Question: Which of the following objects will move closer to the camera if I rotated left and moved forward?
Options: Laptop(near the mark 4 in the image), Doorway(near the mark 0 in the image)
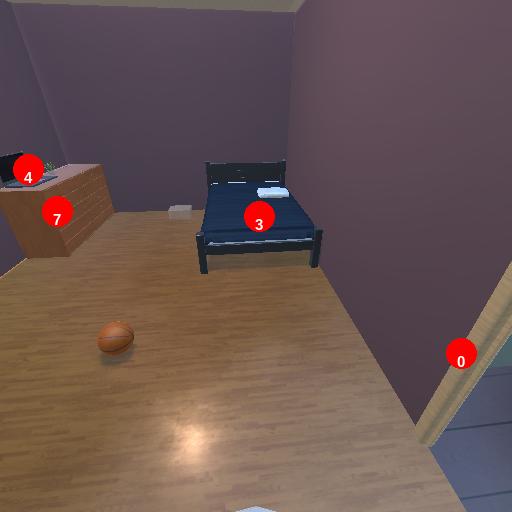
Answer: Laptop(near the mark 4 in the image)